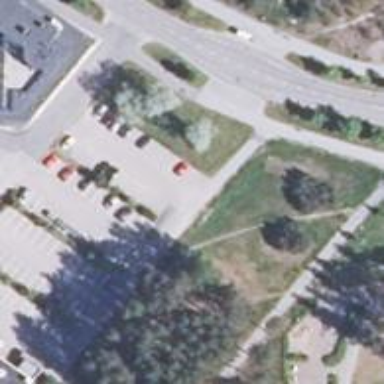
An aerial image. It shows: Asphalt cycleway.